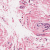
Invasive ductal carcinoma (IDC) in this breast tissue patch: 0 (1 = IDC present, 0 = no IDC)